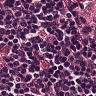
Metastatic tissue present: no